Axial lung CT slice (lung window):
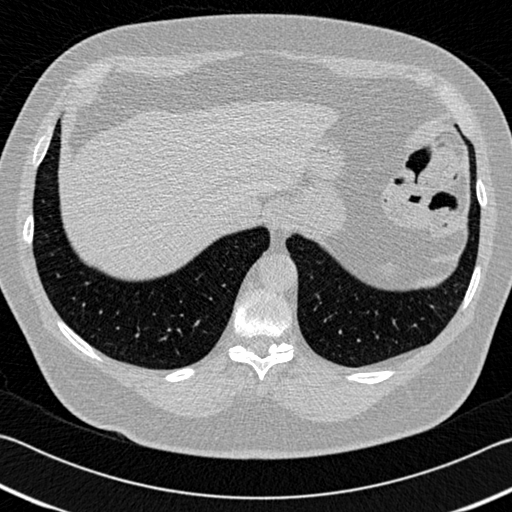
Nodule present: no